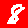
Digit: 8